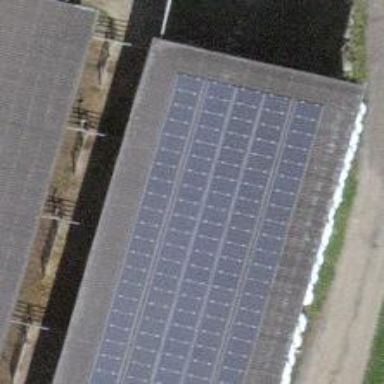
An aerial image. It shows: Solar power generator using photovoltaic panels.